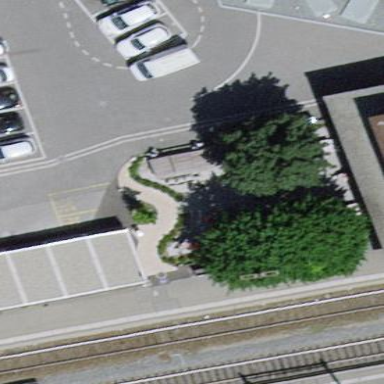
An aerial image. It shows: Outdoor seating area for leisure land.